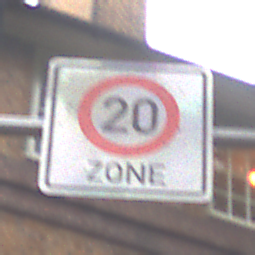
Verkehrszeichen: BeginnZone20
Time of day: MorningAfternoon
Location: Outdoor (Urban)
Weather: Overcast
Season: NotSpecified
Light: Natural